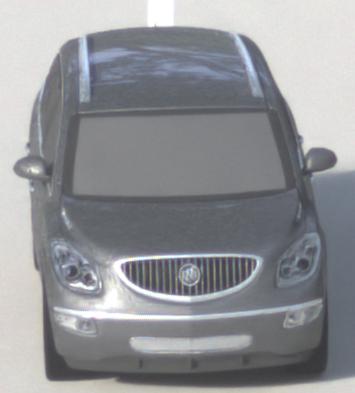
Make: Buick
Model: Enclave
Detailed model: GMT967
Model produced from: 2007
Model produced until: 2017
Doors: 5
Color: gray
Road condition: dry road
Daytime: morning or afternoon
Contrast: low contrast